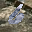
Label: 6